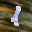
Label: 1